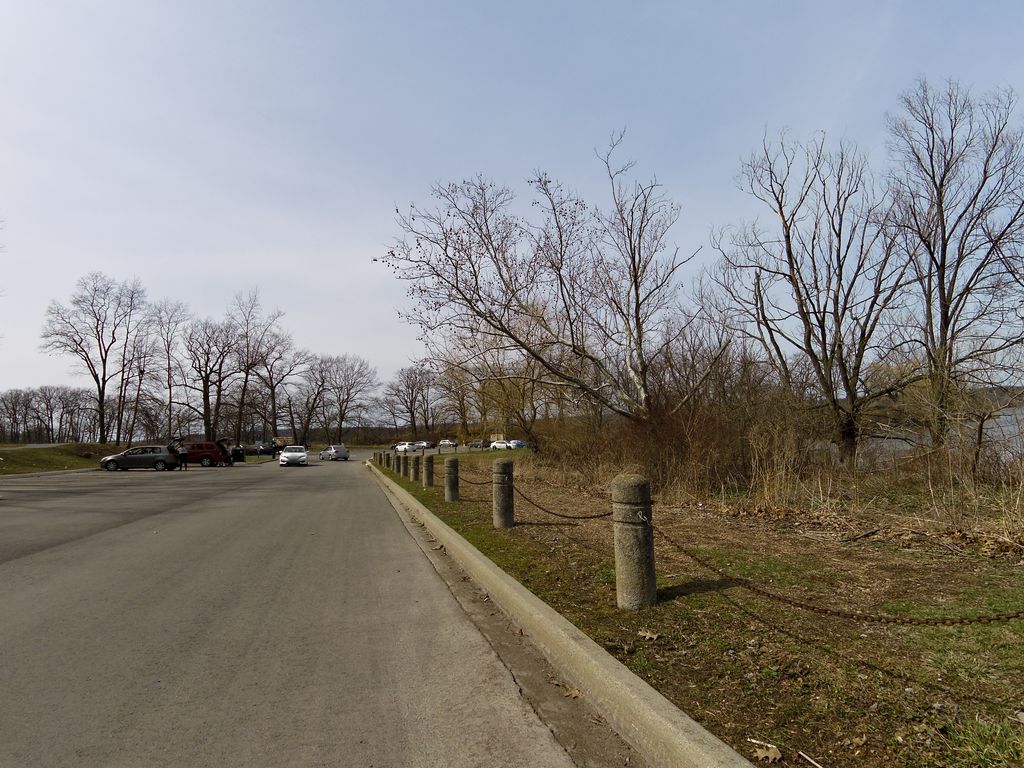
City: hamilton